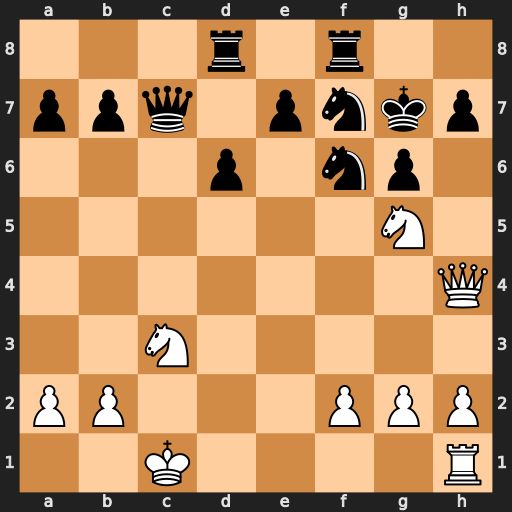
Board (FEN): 3r1r2/ppq1pnkp/3p1np1/6N1/7Q/2N5/PP3PPP/2K4R
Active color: w
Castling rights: -
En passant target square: -
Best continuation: Ne6+ Kh8 Nxc7